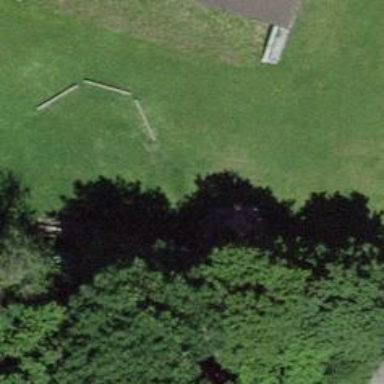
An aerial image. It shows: Playground with playhouse.